Aerial crown-view tile of a tropical tree (Barro Colorado Island, Panama), acquired 20250414:
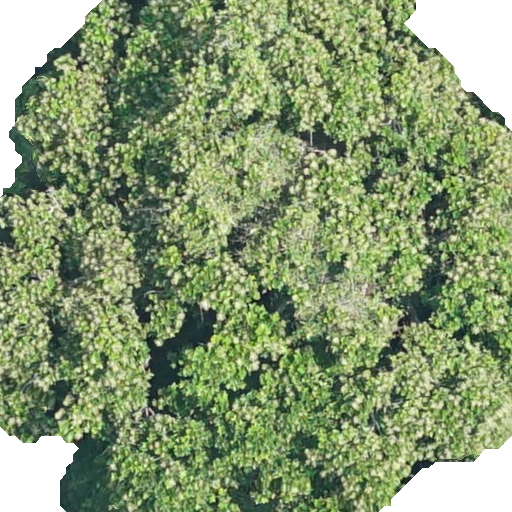
Species: Anacardium excelsum
GBIF accepted scientific name: Anacardium excelsum
Crown area: 395.906 m²